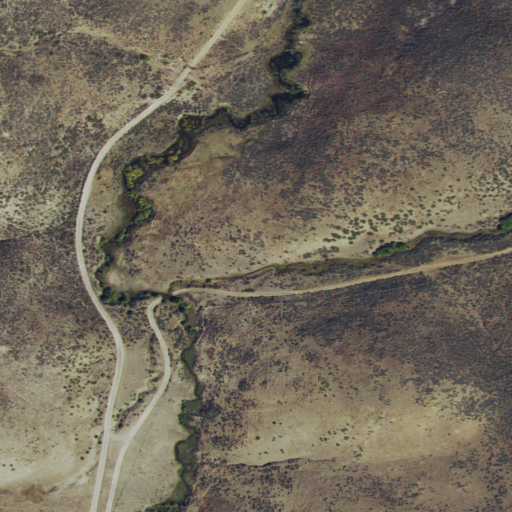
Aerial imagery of valley in Idaho named Hawk Gulch containing only shrub